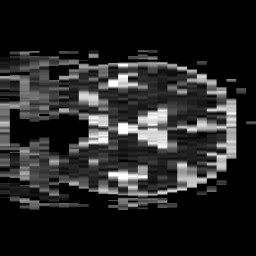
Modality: ADC
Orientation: coronal
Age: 80
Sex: male
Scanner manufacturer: philips
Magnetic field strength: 3 T
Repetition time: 4.31 s
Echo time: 0.06069 s